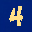
Label: 4